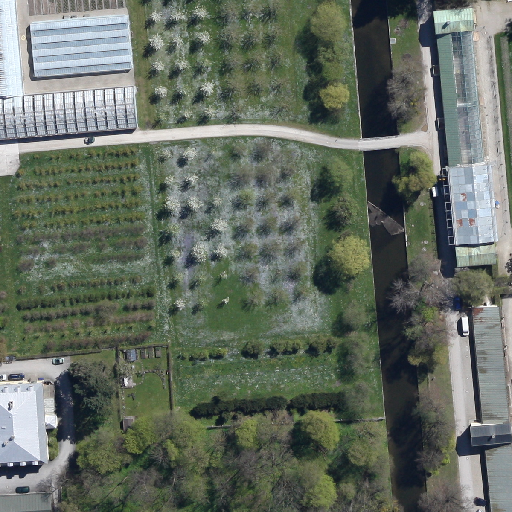
Referring expression: light-duty vehicle driving on the road